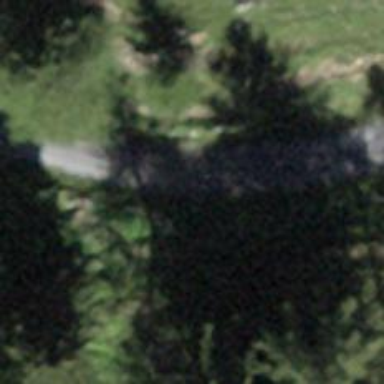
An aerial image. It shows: Unclassified road leading to hillclimbing raceway.